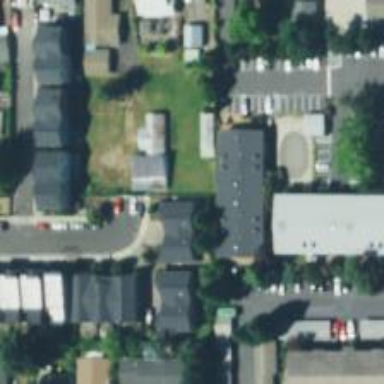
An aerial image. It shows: This residential area consists of single-family homes.